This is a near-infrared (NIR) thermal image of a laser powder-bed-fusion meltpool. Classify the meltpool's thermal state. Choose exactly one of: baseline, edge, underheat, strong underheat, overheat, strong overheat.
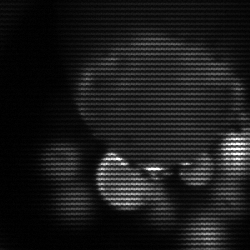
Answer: edge